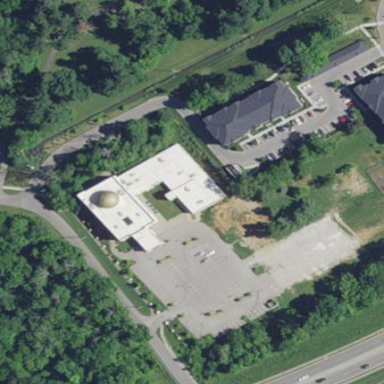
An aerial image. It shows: Building that is place of worship.